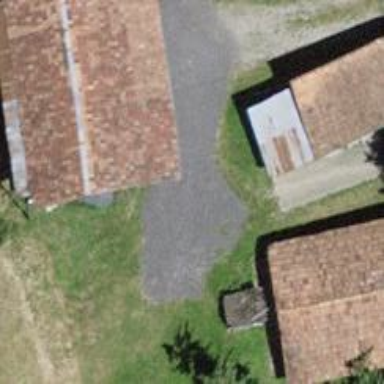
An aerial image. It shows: Shed.